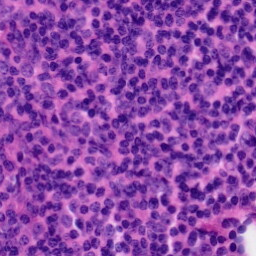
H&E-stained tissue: Tonsil